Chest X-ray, PA view. Patient: 65 years old, sex M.
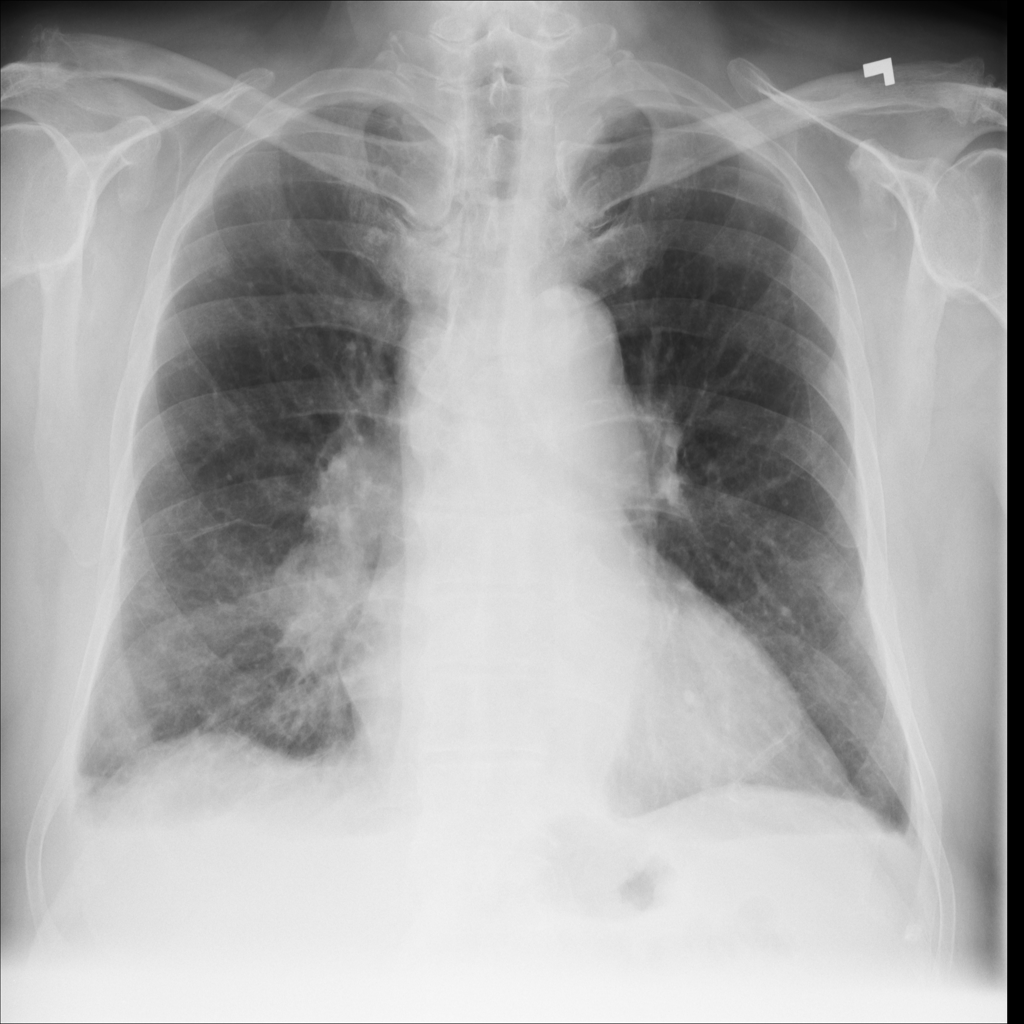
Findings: Cardiomegaly, Effusion, Nodule